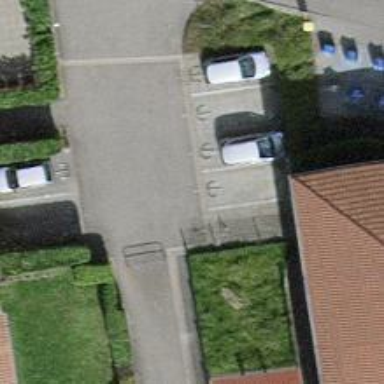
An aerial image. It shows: Pedestrian path with asphalt surface.